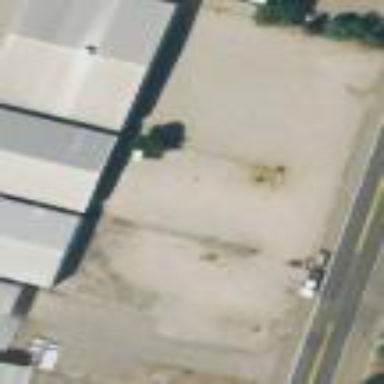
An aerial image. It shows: Parking area.